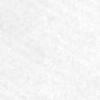
Label: no_change